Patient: sex M, age 62
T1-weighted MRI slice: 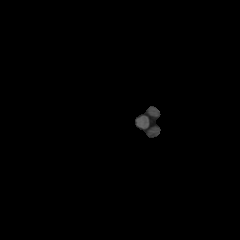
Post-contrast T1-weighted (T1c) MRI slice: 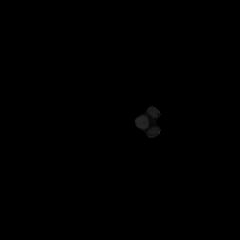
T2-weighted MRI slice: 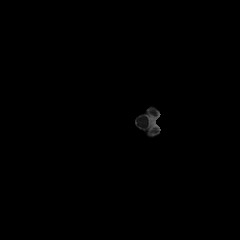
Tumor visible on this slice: no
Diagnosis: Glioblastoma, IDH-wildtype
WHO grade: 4